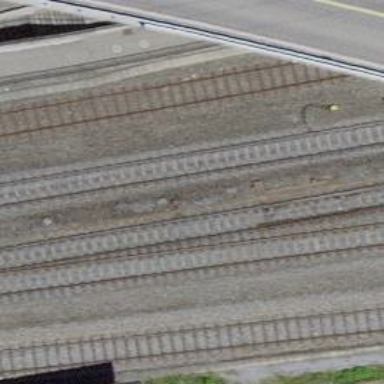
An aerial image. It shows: Single-track electrified railway with contact line.